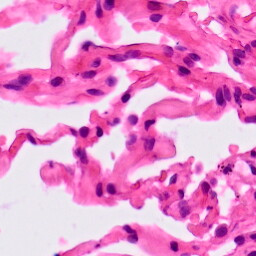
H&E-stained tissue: Lung